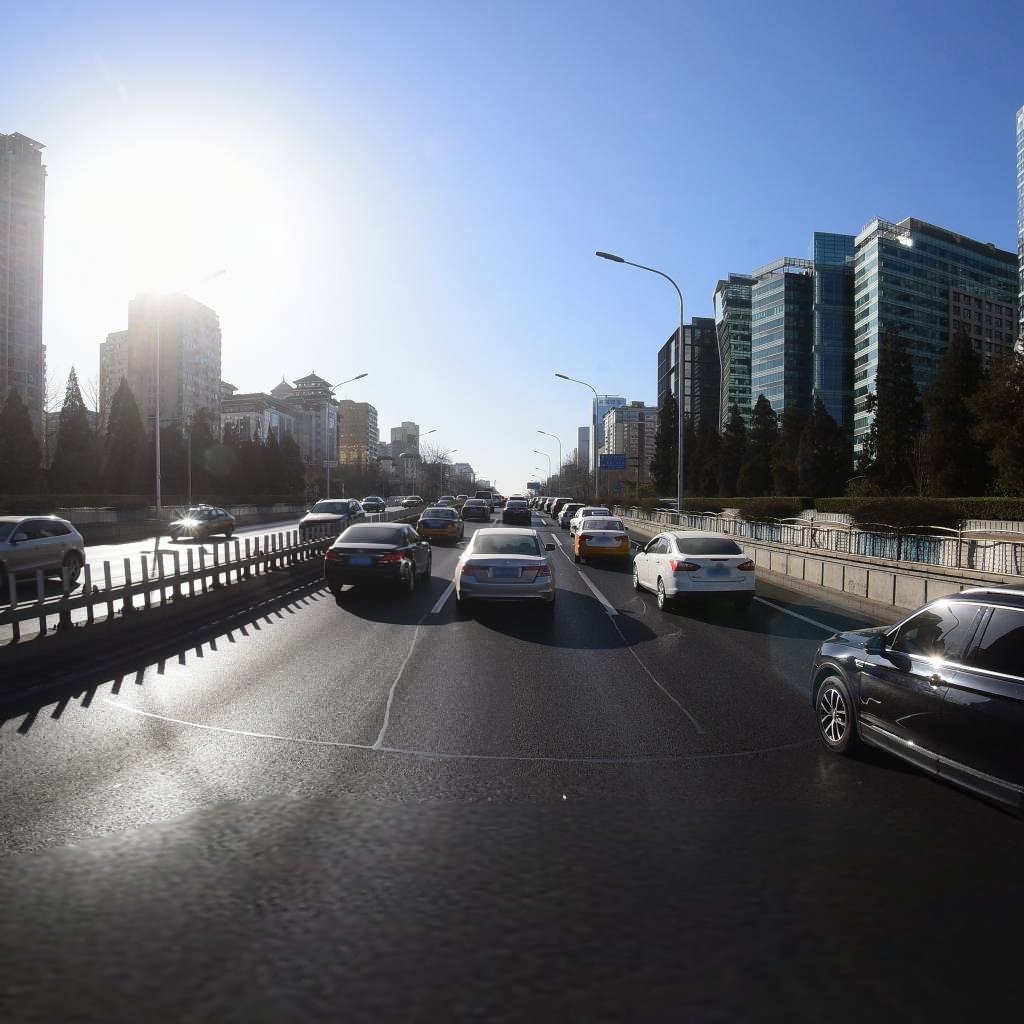
Region: Dongcheng
Road damage annotations: longitudinal patch, transverse patch, longitudinal patch, longitudinal patch